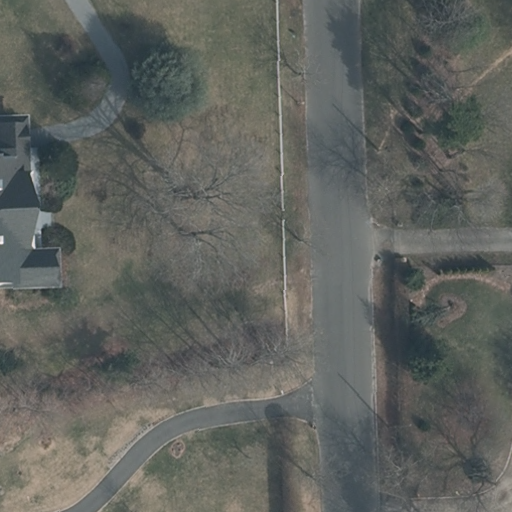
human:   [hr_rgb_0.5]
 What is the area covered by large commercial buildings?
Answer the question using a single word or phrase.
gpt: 0m2

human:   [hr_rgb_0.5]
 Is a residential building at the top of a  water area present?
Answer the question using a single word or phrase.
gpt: no

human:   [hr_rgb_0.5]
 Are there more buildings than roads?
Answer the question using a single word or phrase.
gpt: no

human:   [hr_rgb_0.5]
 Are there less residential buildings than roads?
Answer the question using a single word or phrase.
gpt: yes

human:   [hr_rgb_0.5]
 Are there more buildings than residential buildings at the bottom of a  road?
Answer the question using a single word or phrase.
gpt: yes

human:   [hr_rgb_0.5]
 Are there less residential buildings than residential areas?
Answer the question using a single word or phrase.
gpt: no

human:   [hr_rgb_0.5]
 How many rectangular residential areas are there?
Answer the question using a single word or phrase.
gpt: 1

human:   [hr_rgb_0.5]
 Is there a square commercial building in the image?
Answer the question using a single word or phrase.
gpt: no

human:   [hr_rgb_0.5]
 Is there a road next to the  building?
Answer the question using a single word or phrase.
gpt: yes

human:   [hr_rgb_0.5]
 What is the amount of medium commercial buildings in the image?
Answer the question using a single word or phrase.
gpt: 0

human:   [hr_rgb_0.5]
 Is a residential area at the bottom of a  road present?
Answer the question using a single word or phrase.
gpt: yes

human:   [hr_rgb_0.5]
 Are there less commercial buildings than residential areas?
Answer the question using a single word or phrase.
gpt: yes

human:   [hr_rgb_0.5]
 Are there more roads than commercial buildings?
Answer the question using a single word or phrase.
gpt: yes

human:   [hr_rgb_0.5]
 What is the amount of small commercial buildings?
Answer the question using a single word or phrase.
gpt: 0

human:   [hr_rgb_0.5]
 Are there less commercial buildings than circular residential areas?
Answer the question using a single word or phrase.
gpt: no

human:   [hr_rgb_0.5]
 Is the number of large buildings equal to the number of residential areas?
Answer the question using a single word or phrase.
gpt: no

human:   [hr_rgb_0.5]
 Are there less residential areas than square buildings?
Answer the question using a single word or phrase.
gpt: no

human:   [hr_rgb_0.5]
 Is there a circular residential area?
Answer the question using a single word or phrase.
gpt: no

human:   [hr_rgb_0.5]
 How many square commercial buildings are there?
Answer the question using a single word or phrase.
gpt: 0

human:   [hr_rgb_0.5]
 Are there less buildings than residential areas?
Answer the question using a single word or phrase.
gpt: no

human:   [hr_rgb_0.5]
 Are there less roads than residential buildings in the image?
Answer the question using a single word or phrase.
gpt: no

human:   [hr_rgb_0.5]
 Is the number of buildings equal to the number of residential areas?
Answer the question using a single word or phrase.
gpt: yes

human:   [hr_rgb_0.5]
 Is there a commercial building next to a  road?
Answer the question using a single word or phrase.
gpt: no

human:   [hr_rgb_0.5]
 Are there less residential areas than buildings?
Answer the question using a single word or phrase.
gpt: no

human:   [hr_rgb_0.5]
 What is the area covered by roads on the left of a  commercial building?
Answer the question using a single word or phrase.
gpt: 0m2

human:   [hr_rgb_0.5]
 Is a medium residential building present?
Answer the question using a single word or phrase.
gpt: yes

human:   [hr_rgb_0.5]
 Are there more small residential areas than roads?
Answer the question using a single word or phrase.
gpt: no

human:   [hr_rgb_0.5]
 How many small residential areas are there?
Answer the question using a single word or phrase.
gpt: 0

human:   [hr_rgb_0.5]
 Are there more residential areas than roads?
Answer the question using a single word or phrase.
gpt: no

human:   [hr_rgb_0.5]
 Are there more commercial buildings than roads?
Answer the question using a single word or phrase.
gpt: no

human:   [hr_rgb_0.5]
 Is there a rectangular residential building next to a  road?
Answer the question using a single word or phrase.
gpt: yes

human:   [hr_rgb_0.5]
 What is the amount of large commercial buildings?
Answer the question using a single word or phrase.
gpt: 0

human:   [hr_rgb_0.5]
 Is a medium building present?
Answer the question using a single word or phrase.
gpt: yes

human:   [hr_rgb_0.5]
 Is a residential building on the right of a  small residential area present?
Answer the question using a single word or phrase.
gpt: no

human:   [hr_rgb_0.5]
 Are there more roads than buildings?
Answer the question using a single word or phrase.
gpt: yes

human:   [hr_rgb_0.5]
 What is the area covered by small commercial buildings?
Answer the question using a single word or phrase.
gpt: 0m2